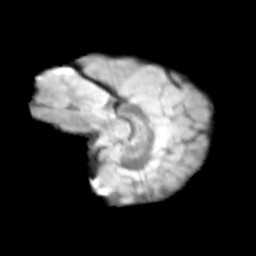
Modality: T2w
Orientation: sagittal
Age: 9
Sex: female
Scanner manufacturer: siemens
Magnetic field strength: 3 T
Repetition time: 3.8 s
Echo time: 0.07 s